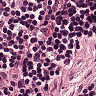
Metastatic tissue present: no